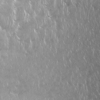
Label: not_dusty